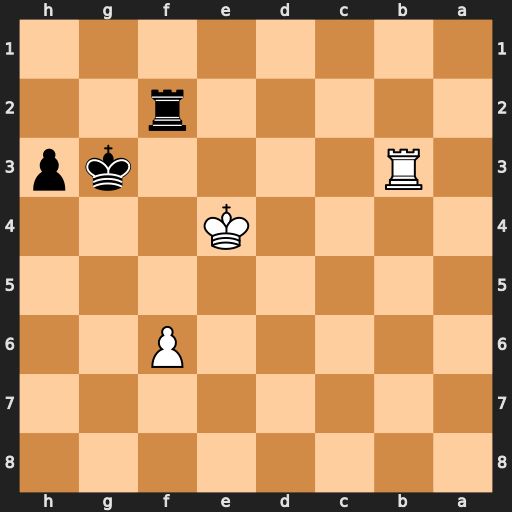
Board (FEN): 8/8/5P2/8/4K3/1R4kp/5r2/8
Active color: b
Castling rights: -
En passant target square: -
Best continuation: Kg4 Rb1 Rxf6